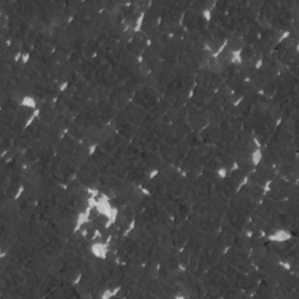
Label: frost